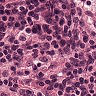
Metastatic tissue present: no